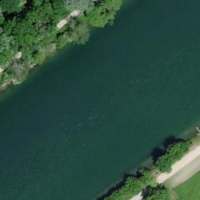
EUNIS habitat code: 15
Species observed at this site:
Orgyia antiqua